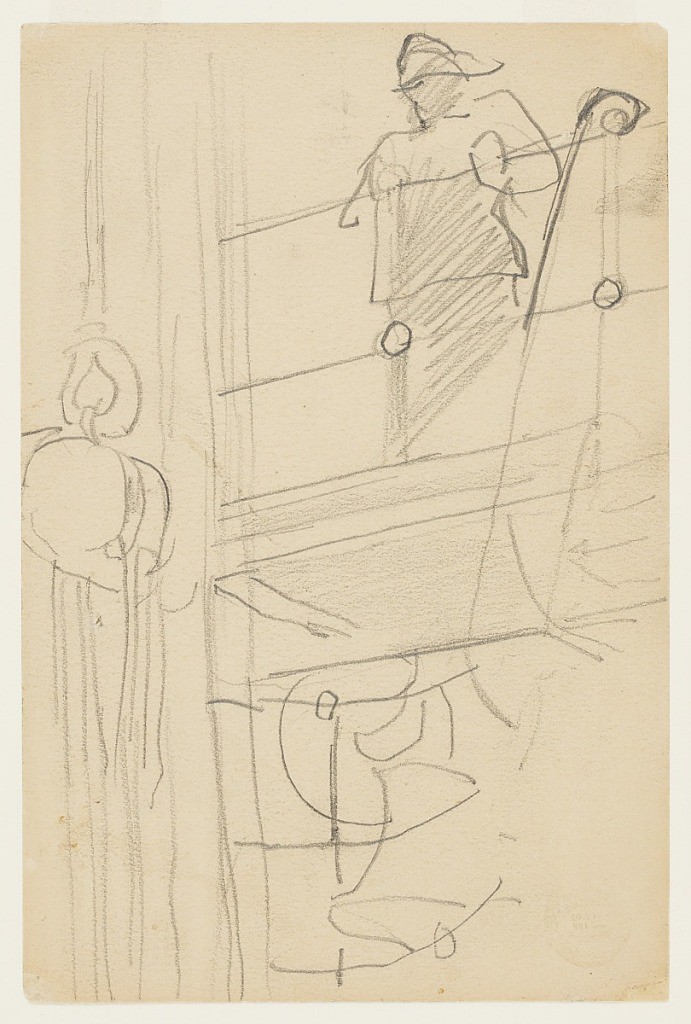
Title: Figure in Oilskins at a Ship's Railing
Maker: Winslow Homer, American, 1836–1910
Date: ca. 1895
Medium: Graphite on paper
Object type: Drawing
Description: Vertical view of a man in a hat and oilskins standing at a ship's railing, with a block and tackle at left.